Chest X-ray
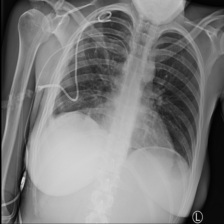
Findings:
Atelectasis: positive
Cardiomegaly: negative
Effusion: negative
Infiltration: negative
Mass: negative
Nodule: negative
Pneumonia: negative
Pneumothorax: positive
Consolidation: negative
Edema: negative
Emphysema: negative
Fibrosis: negative
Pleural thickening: negative
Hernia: negative